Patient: sex F, age 31
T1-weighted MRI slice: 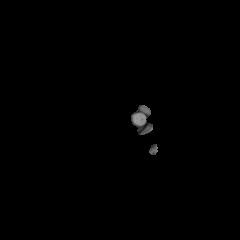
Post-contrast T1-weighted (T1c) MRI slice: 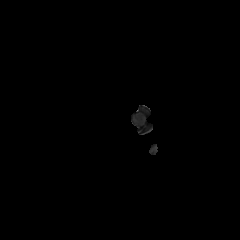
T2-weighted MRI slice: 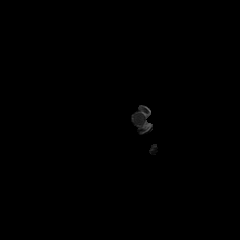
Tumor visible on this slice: no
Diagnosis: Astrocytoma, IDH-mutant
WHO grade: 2